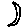
Label: moon